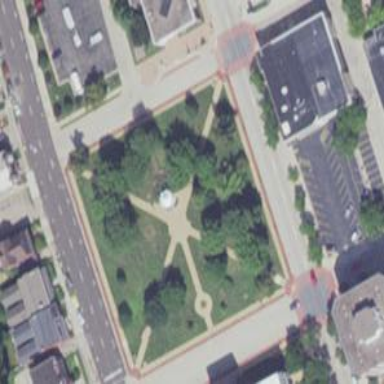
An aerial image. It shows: Memorial site with historic significance.